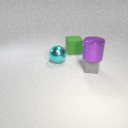
small gray rubber cube below large purple metal cylinder